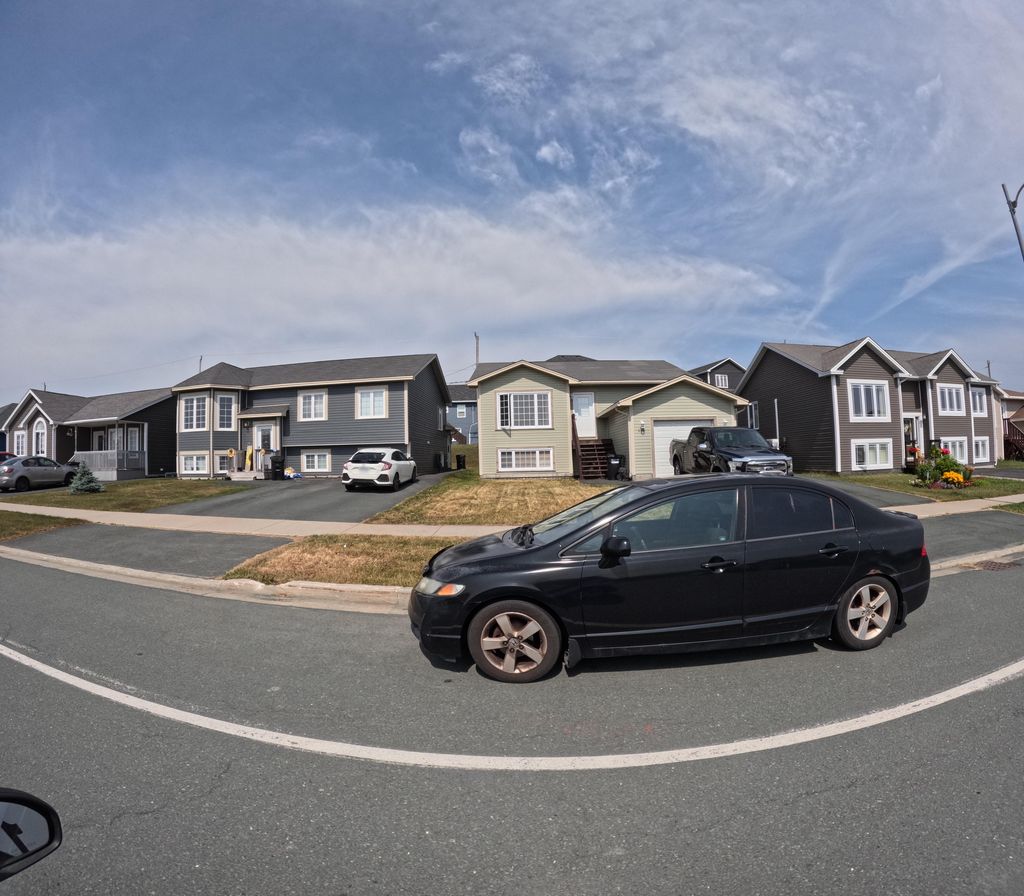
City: st_johns